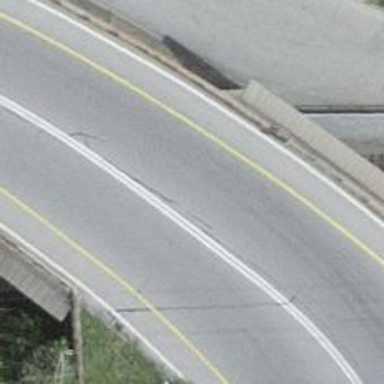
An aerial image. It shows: Bridge with asphalt surface over primary highway. There is designated cycle lane on the bridge.